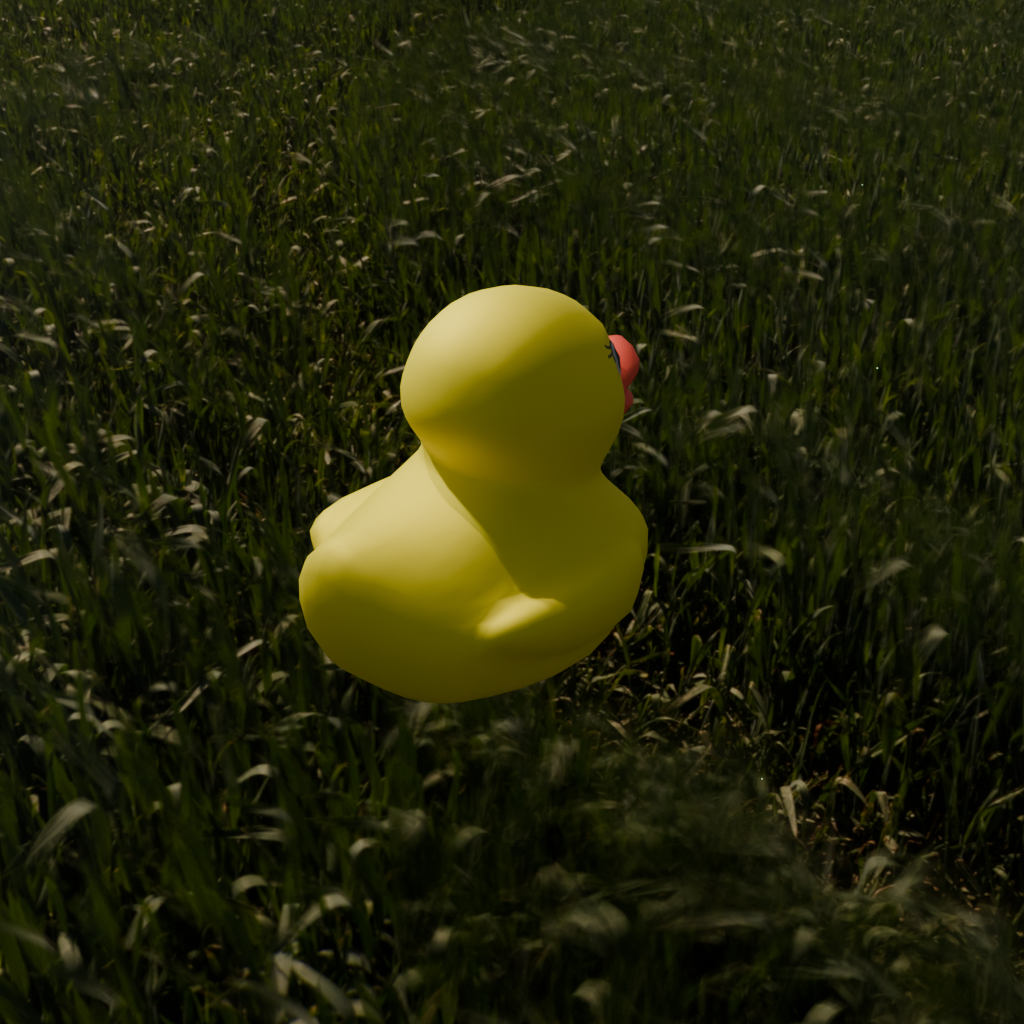
an image of a yellow rubber duck seen from <back_right> in a lush green field under a sunny sky with clouds.